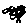
Label: tree